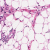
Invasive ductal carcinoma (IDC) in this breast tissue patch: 0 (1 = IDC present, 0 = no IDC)